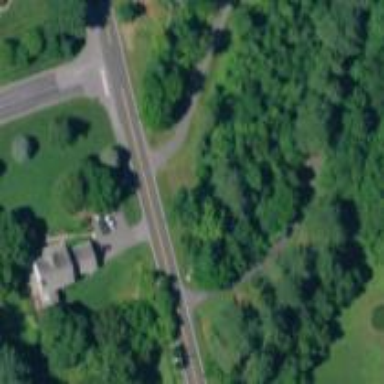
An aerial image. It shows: Driveway.